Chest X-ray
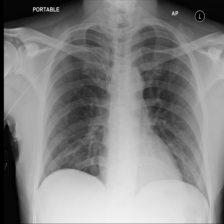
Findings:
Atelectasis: negative
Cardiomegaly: negative
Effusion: negative
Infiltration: negative
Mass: negative
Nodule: negative
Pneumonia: negative
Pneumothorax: negative
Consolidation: negative
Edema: negative
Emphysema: negative
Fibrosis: negative
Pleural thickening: negative
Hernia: negative